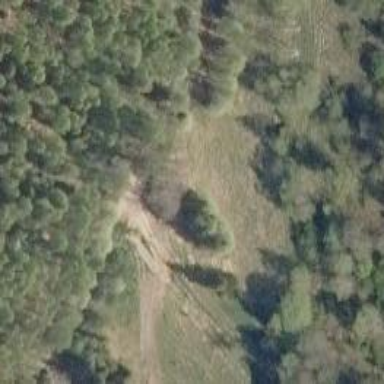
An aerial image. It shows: Hunting stand.